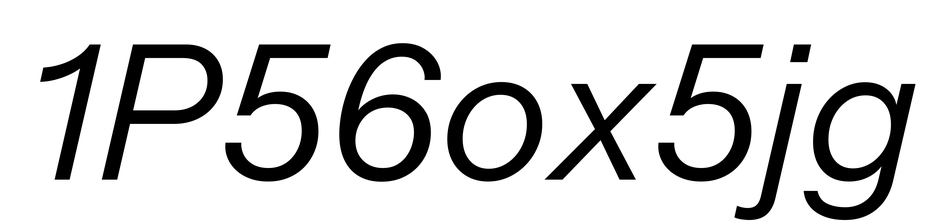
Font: InstrumentSans-Italic_Italic